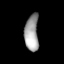
Tissue: lung
Cell type: Endothelial cells
Senescence score: 0.7244
Nuclear area (px): 496
Mean DAPI intensity: 160.698